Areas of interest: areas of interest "Theater"
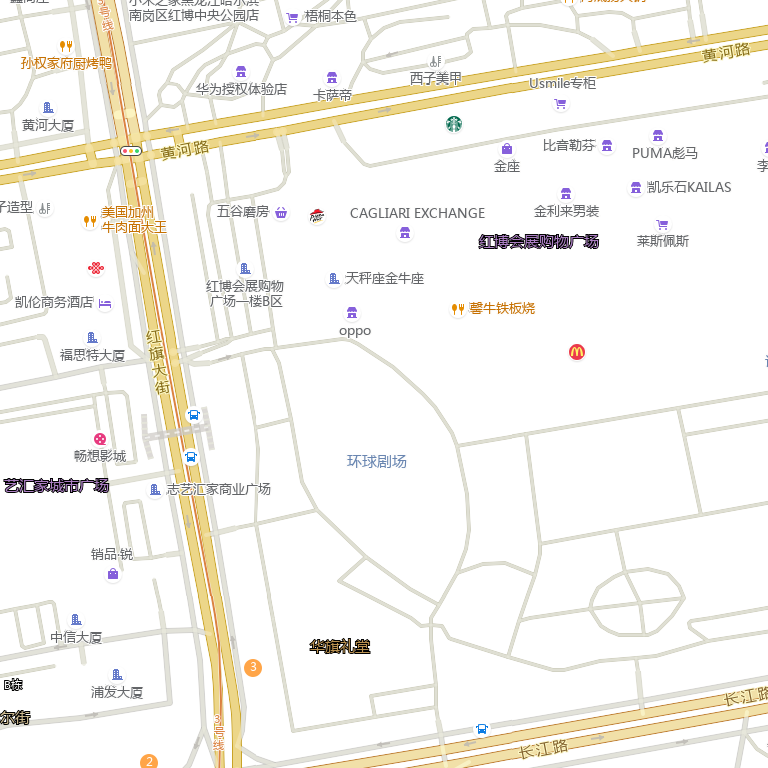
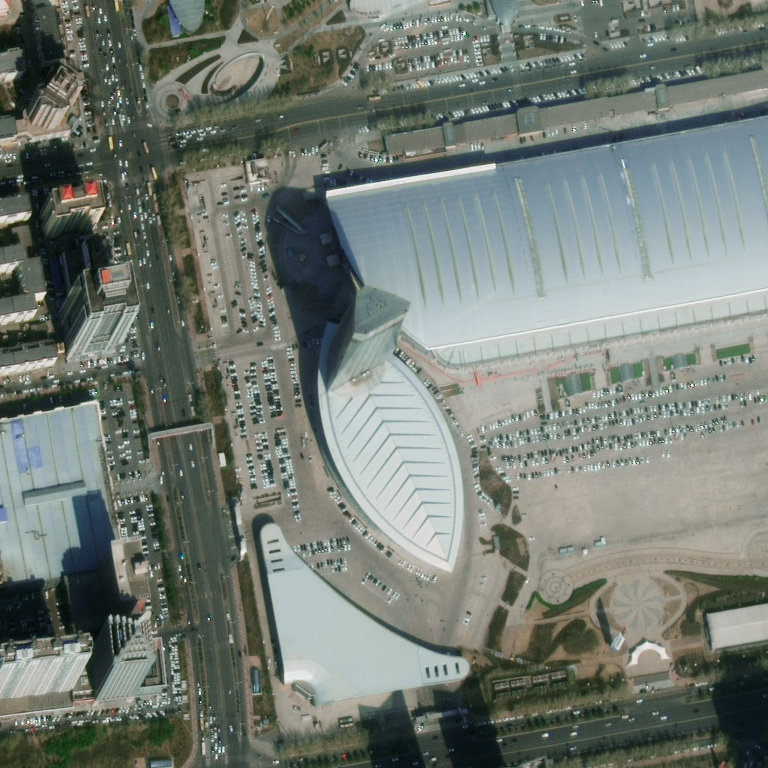